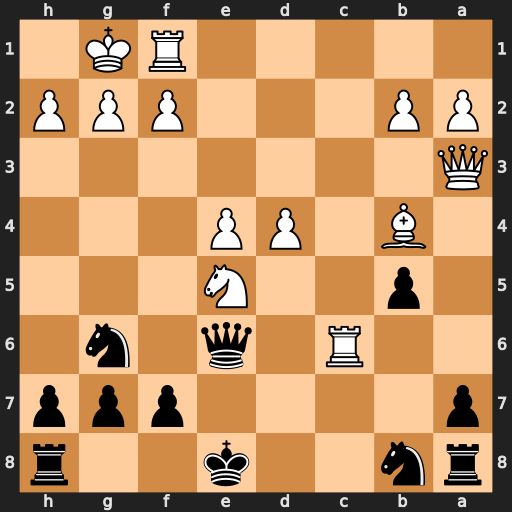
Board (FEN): rn2k2r/p4ppp/2R1q1n1/1p2N3/1B1PP3/Q7/PP3PPP/5RK1
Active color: b
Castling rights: kq
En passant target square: -
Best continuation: Nxc6 Nxc6 Qxc6